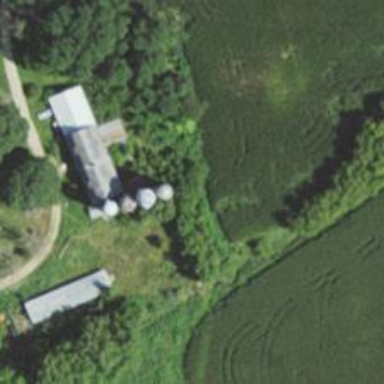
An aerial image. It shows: Silo.